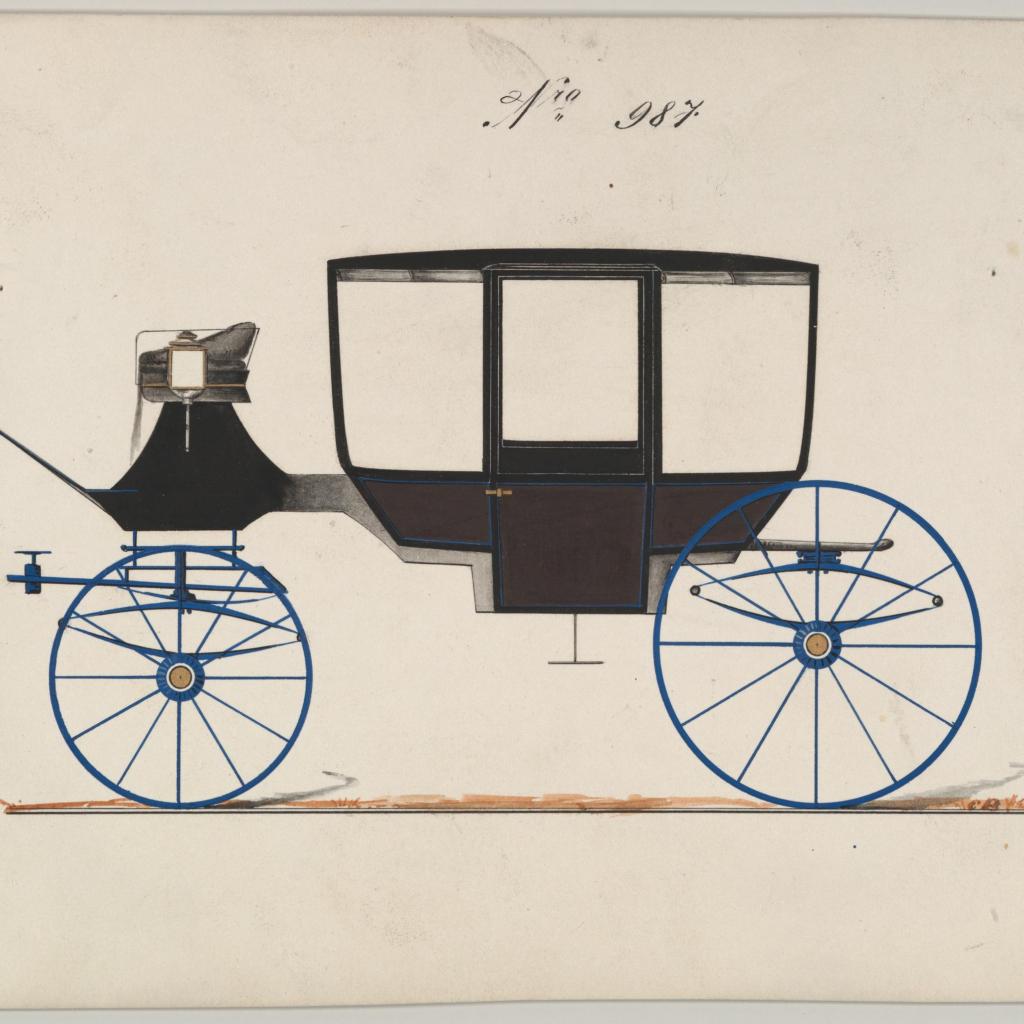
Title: Coach # 987
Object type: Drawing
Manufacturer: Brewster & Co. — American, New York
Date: ca. 1870
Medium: Watercolor and ink
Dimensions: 5 7/8 x 8 3/4 in. (14.9 x 22.2 cm)
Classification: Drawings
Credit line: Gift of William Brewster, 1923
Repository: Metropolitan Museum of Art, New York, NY